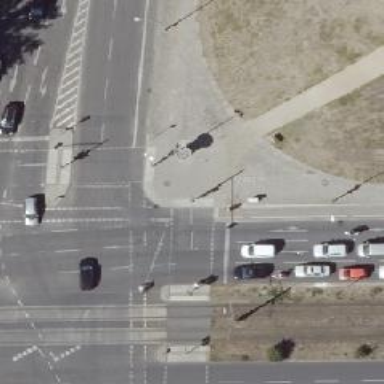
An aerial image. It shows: Primary highway with asphalt surface and cycle track on the right side. The road is dual carriageway.